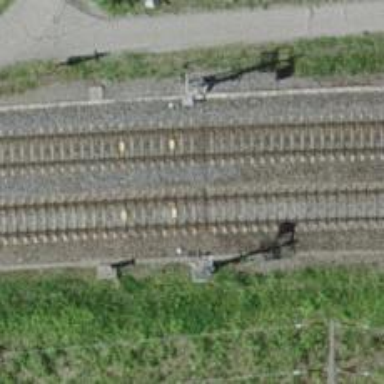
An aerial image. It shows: Railway signal.